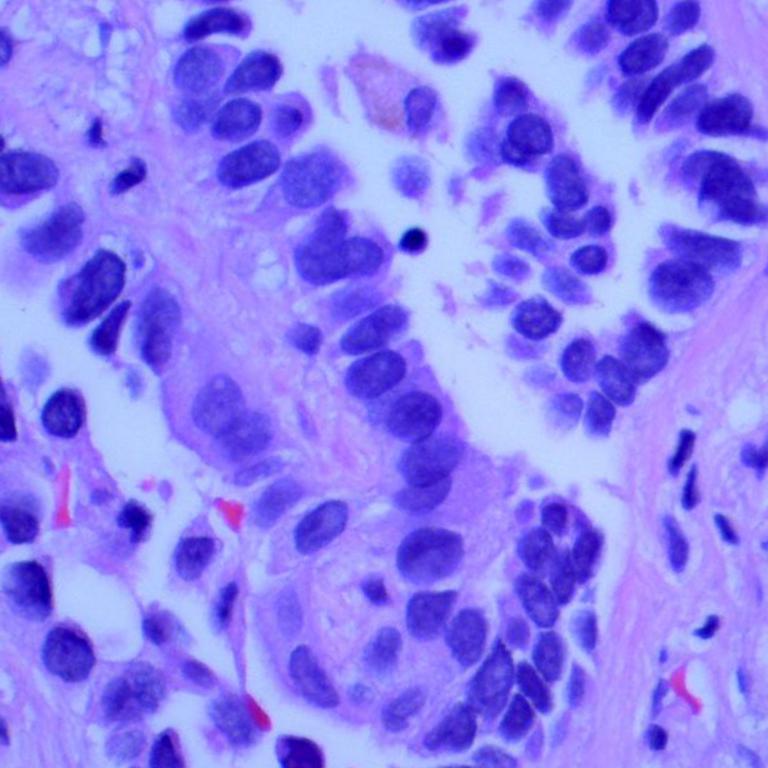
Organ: lung
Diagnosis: adenocarcinomas